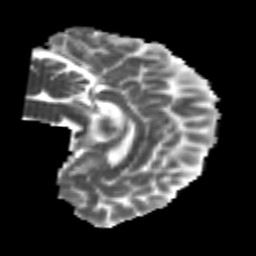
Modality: MD
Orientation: sagittal
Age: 24
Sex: male
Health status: healthy
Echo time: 0.074 s